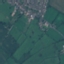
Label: Pasture